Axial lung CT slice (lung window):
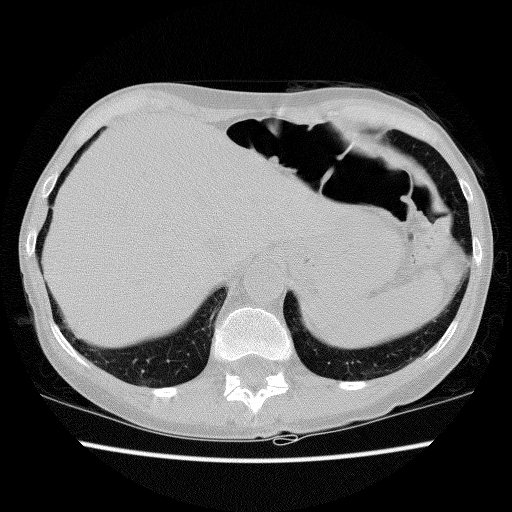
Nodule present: no